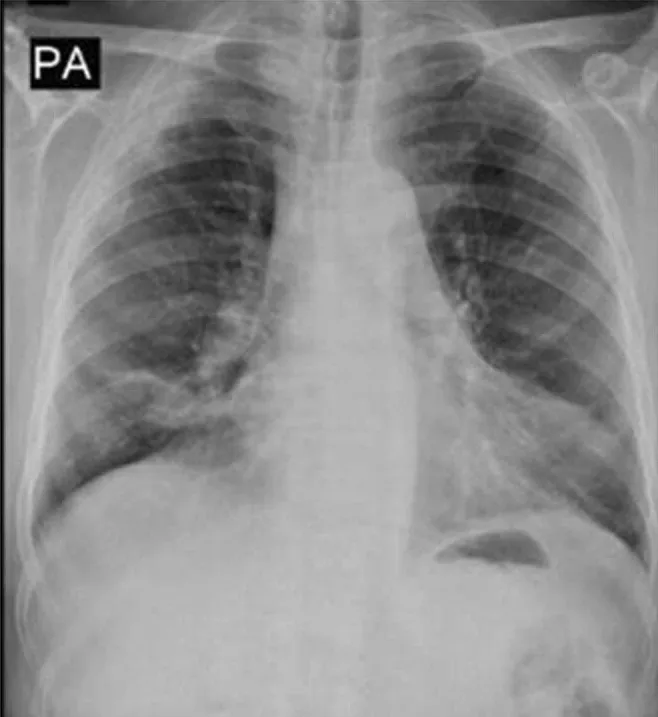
Chest X-ray posterior-anterior view showing bilateral nonhomogeneous opacities in the lower zone.
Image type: radiology (x_ray)